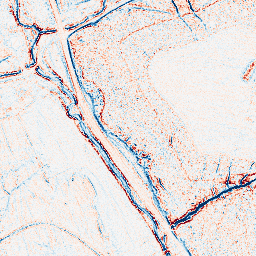
Category: edge_preserving
Decomposition family: anisotropic_diffusion
Decomposition parameters: iterations: 5
kappa: 30
gamma: 0.1
Upsampling method: cubic_catmull_rom
Upsampling parameters: scale: 2
Upsampling scale: 2